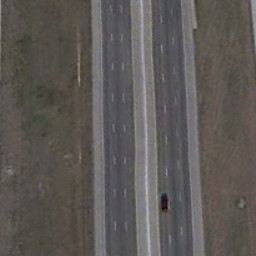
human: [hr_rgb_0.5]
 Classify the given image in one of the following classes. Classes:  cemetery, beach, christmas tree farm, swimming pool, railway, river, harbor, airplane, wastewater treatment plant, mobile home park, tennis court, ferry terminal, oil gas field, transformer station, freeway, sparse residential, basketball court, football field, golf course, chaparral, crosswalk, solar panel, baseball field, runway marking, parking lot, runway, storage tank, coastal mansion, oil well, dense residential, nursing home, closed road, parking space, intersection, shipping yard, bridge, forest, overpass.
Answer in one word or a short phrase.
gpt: freeway